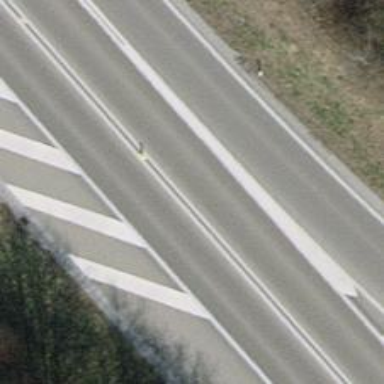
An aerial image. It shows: Asphalt trunk link road.